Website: crate-barrel
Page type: receipt
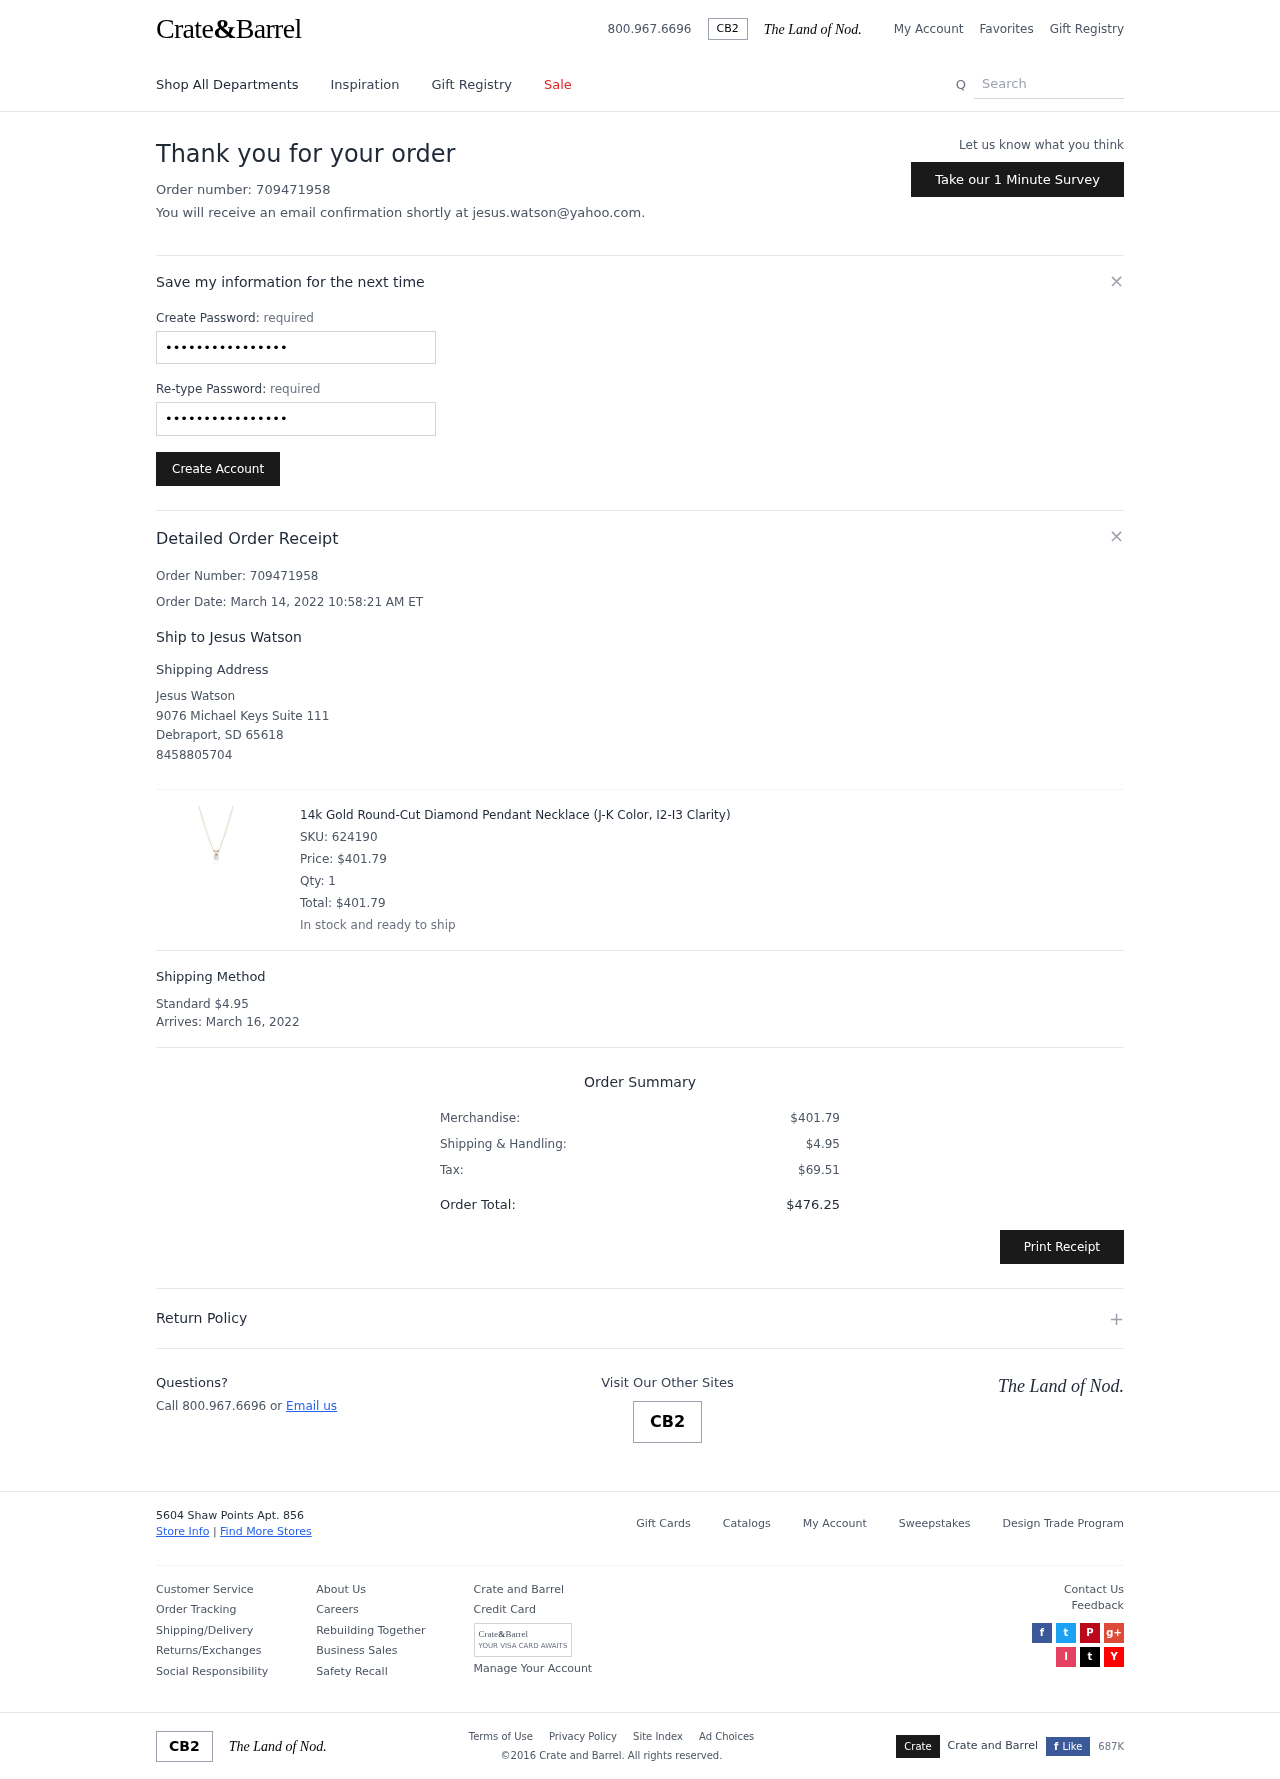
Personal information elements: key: PII_CITY
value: Debraport
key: PII_EMAIL
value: jesus.watson@yahoo.com
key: PII_FULLNAME
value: Jesus Watson
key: PII_FULLNAME
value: Ship to Jesus Watson
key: PII_PHONE
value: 8458805704
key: PII_POSTCODE
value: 65618
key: PII_STATE_ABBR
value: SD
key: PII_STREET
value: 9076 Michael Keys Suite 111
Product elements: key: PRODUCT1_NAME
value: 14k Gold Round-Cut Diamond Pendant Necklace (J-K Color, I2-I3 Clarity)
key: PRODUCT1_PRICE
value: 401.79
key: PRODUCT1_QUANTITY
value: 1
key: PRODUCT1_SKU
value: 624190
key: PRODUCT1_TOTAL
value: $401.79
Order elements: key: ORDER_ID
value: Order Number: 709471958
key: ORDER_ID
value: Order number: 709471958
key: ORDER_DATE
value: Order Date: March 14, 2022 10:58:21 AM ET
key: ORDER_SHIPPING_COST
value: $4.95
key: ORDER_DELIVERY_DATE
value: March 16, 2022
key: ORDER_SUBTOTAL
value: $401.79
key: ORDER_TAX
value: $69.51
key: ORDER_TOTAL
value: $476.25
Search elements: key: HEADER_SEARCH
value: Search